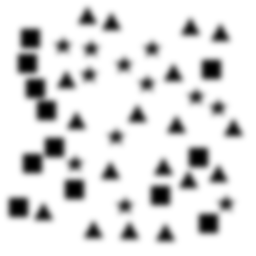
Squares: 12
Triangles: 18
Stars: 12
Total shapes: 42